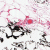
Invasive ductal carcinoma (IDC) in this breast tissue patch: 0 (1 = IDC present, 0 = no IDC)